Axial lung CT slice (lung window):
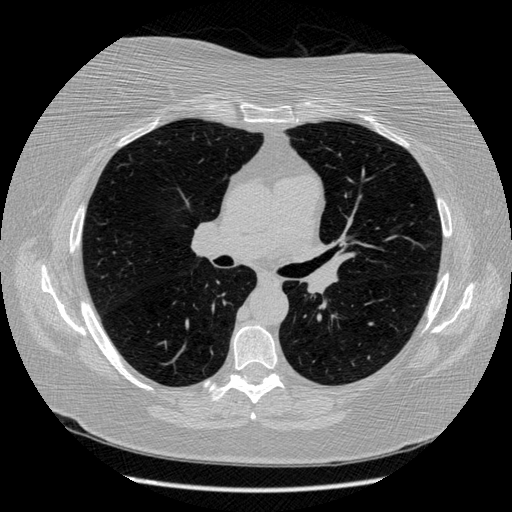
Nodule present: no